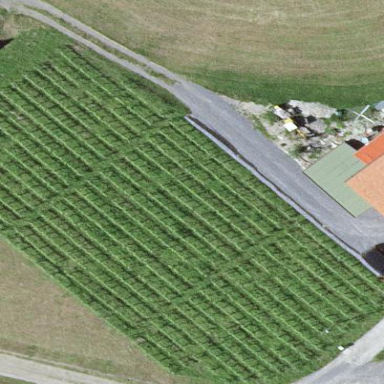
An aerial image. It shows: Beautiful vineyard in the countryside.